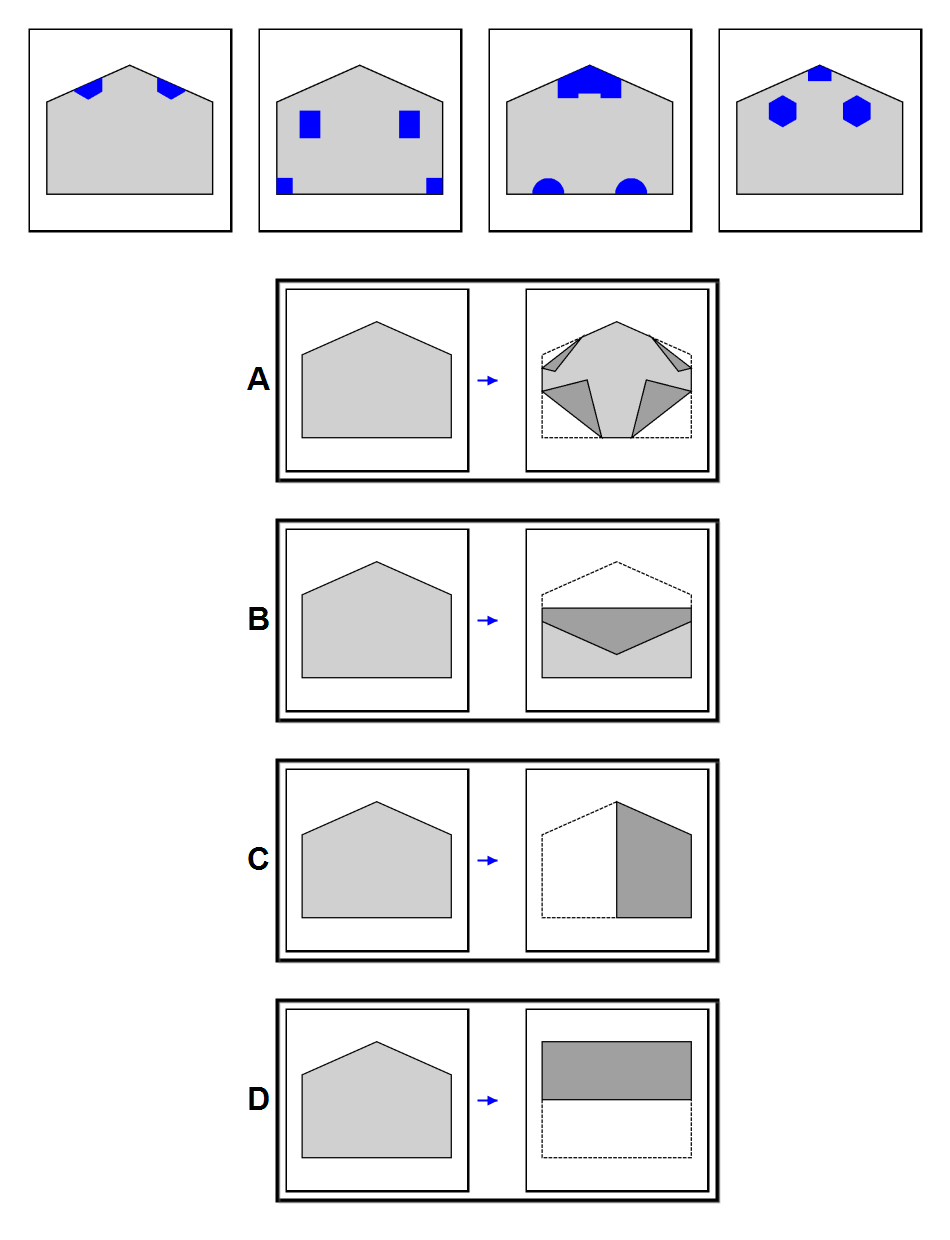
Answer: C